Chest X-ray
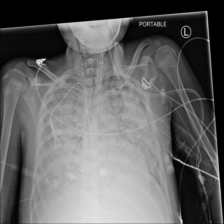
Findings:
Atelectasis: negative
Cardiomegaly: negative
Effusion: positive
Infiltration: positive
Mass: negative
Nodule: negative
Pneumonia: negative
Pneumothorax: negative
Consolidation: negative
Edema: negative
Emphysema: negative
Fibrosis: negative
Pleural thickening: negative
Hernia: negative